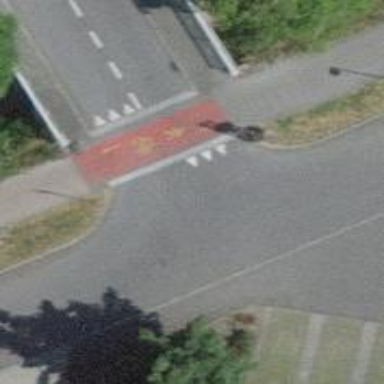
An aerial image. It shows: Road with "give way" sign.